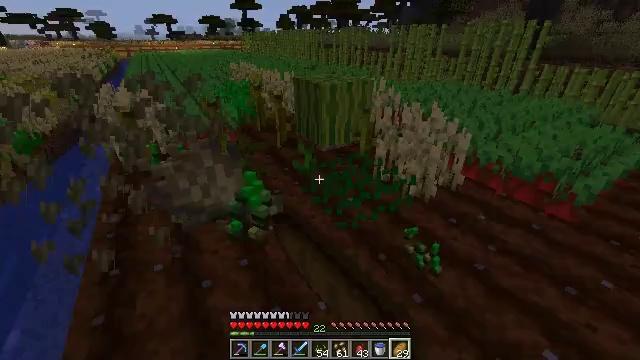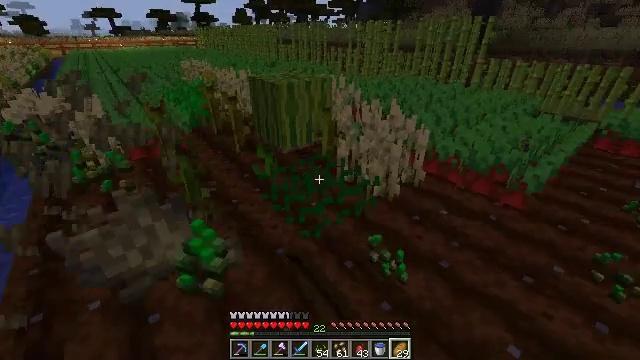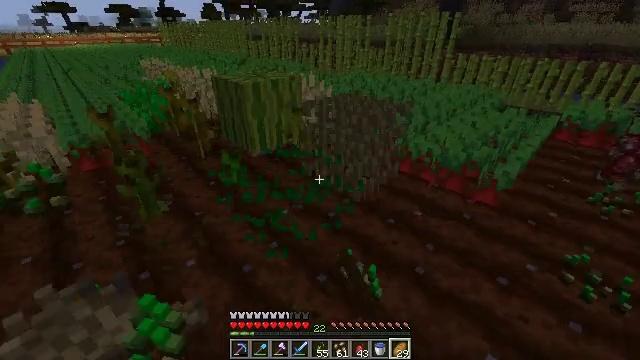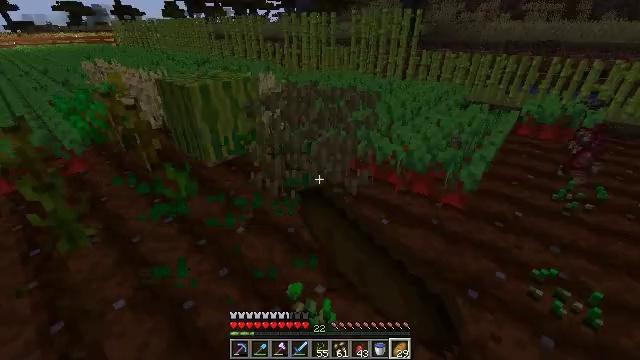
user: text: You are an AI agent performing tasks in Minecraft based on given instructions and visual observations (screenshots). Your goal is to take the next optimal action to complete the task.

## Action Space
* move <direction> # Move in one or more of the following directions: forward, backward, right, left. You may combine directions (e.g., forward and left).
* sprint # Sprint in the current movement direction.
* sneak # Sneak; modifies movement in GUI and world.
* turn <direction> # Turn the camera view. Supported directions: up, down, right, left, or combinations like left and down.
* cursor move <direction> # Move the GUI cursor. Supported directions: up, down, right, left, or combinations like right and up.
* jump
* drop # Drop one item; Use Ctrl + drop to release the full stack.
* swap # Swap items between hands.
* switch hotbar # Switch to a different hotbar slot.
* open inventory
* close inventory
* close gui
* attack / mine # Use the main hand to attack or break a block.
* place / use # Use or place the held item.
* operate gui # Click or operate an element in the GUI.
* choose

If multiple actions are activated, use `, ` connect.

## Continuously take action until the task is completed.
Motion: motion action
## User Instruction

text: Collect the melon stem for seeds.
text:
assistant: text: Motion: move forward and move right, turn right, attack / mine
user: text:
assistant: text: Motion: move forward and move right, turn right, attack / mine
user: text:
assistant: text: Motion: move forward and move right, turn right, attack / mine
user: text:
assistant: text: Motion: attack / mine